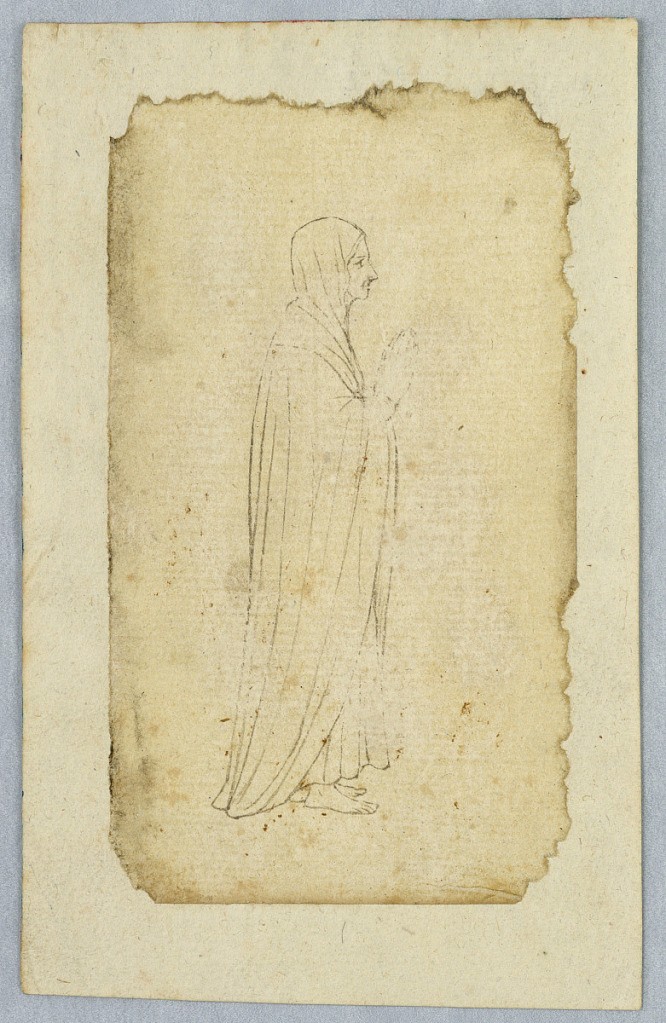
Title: Praying Woman
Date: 1790–1830
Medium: Pen and ink on paper
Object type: Drawing
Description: A bare-footed woman stands facing right, her hands together in prayer.